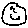
Label: smiley face